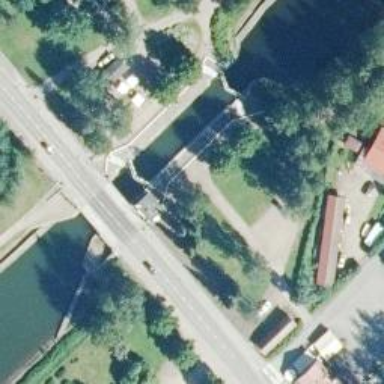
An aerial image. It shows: Lock gate on waterway.